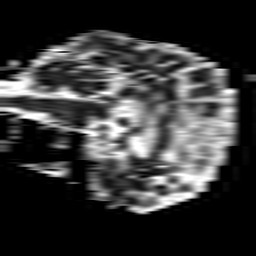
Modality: ADC
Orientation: sagittal
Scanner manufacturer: philips
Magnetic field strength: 1.5 T
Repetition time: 3.395 s
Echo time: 0.06922 s